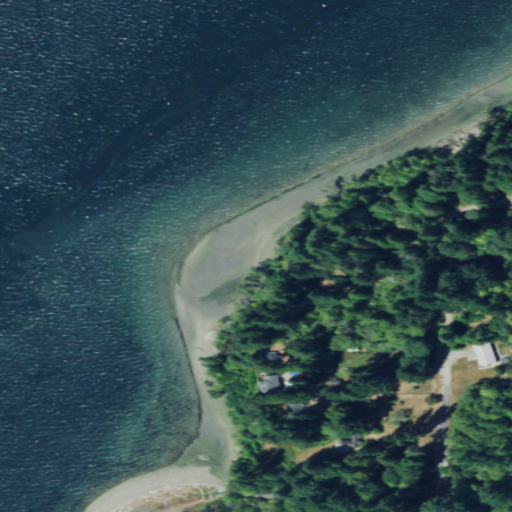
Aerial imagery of cape in Washington named Sandford Point containing open water, evergreen forest, deciduous forest, open development, barren land, mixed forest, herbaceous wetlands, low intensity development, and medium intensity development